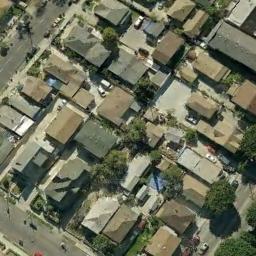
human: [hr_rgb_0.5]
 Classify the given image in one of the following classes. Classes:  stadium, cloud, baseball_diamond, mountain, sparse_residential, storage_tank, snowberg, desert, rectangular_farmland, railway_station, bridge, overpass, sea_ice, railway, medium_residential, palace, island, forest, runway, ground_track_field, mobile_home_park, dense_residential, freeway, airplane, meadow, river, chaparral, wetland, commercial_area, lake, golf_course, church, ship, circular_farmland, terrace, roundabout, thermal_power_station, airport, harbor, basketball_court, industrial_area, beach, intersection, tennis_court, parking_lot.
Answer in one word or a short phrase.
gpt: dense_residential